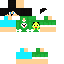
A female human skin with medium skin, wearing brown long hair dressed in a green hoodie and blue shorts, featuring a closed mouth.